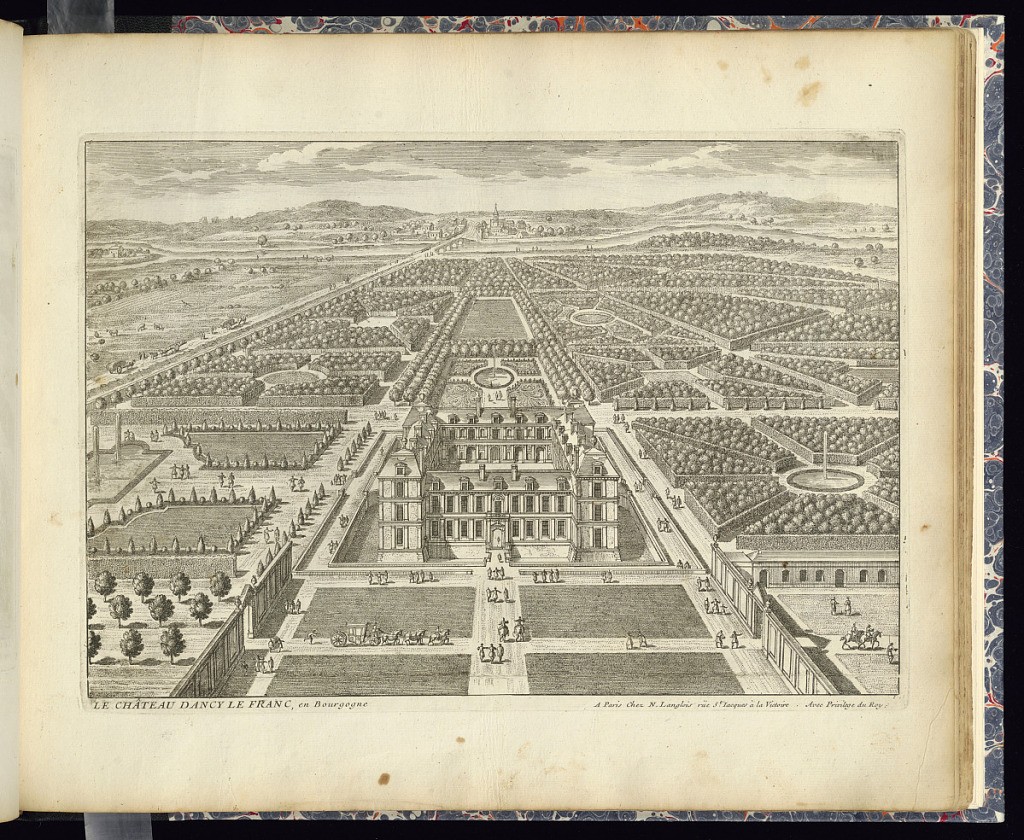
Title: LE CHÂTEAU DANCY-LE FRANC en Bourgogne
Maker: Adam Perelle, French, 1638 – 1695
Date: late 17th century
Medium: Etching on laid paper
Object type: Print
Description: Bird's-eye view of the chateau d'Ancy-le-Franc within its landscape, formal gardens on the sides and beyond with parterre planting, basins, fountains, trees, and bosquets (groves). The chateau is surrounded by a moat with an inner courtyard. Figures, horseman, and a horse drawn carriage throughout the grounds. The plate is titled.